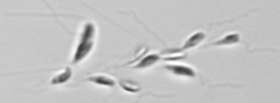
Label: Dinobryon